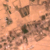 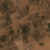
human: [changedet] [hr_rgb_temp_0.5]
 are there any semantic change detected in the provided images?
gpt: No change in this area.